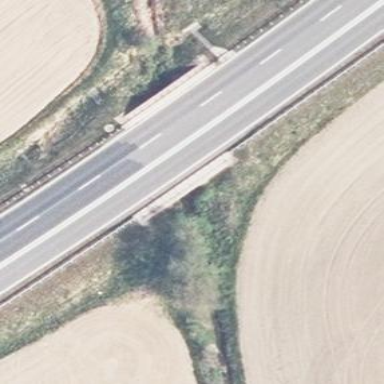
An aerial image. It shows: Bridge with beam structure.